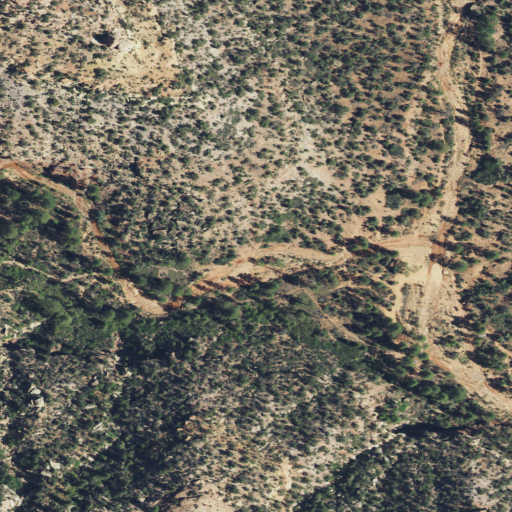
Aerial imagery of valley in Utah named Texas Canyon containing evergreen forest and shrub